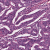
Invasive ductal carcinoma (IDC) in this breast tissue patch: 1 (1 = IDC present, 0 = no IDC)